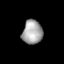
Tissue: prostate
Cell type: T cells
Senescence score: 0.8061
Nuclear area (px): 472
Mean DAPI intensity: 166.246